Chest X-ray:
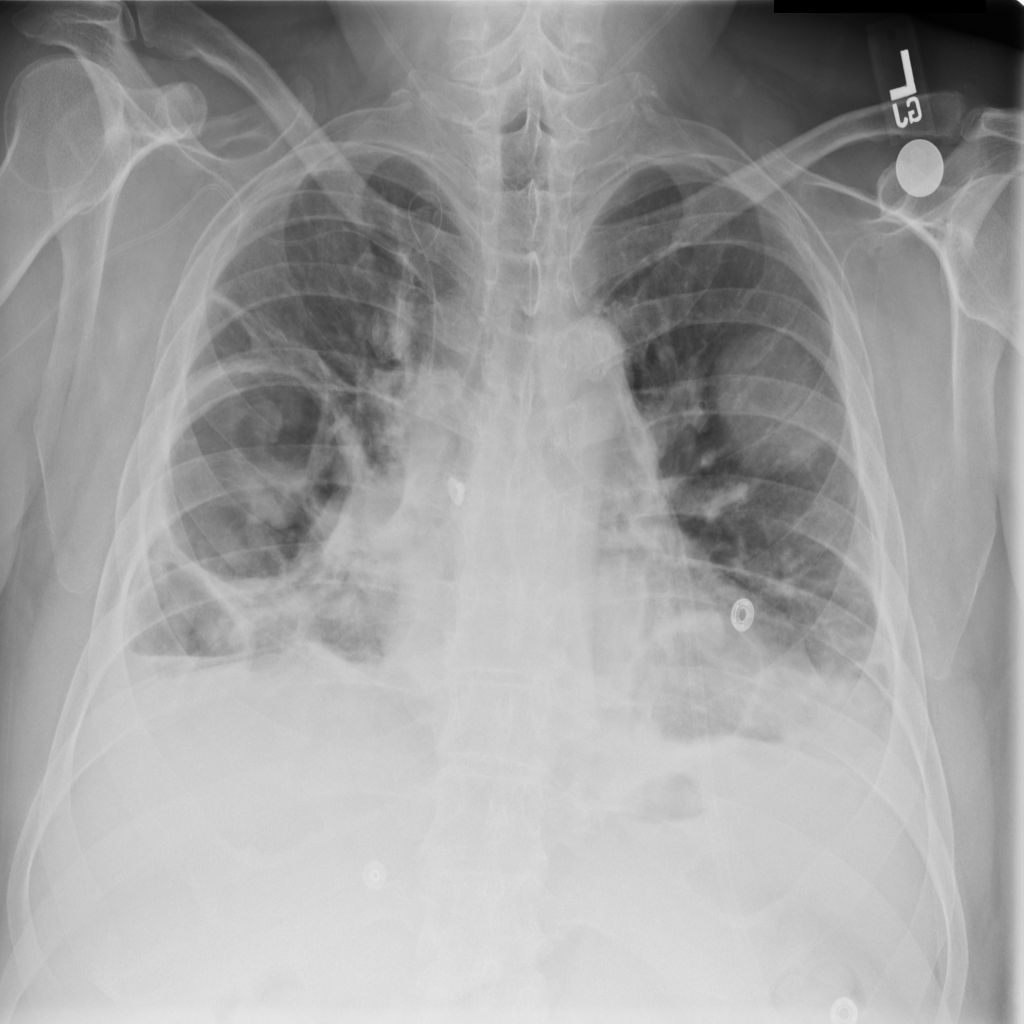
Findings: Effusion, Consolidation
No abnormal finding: no